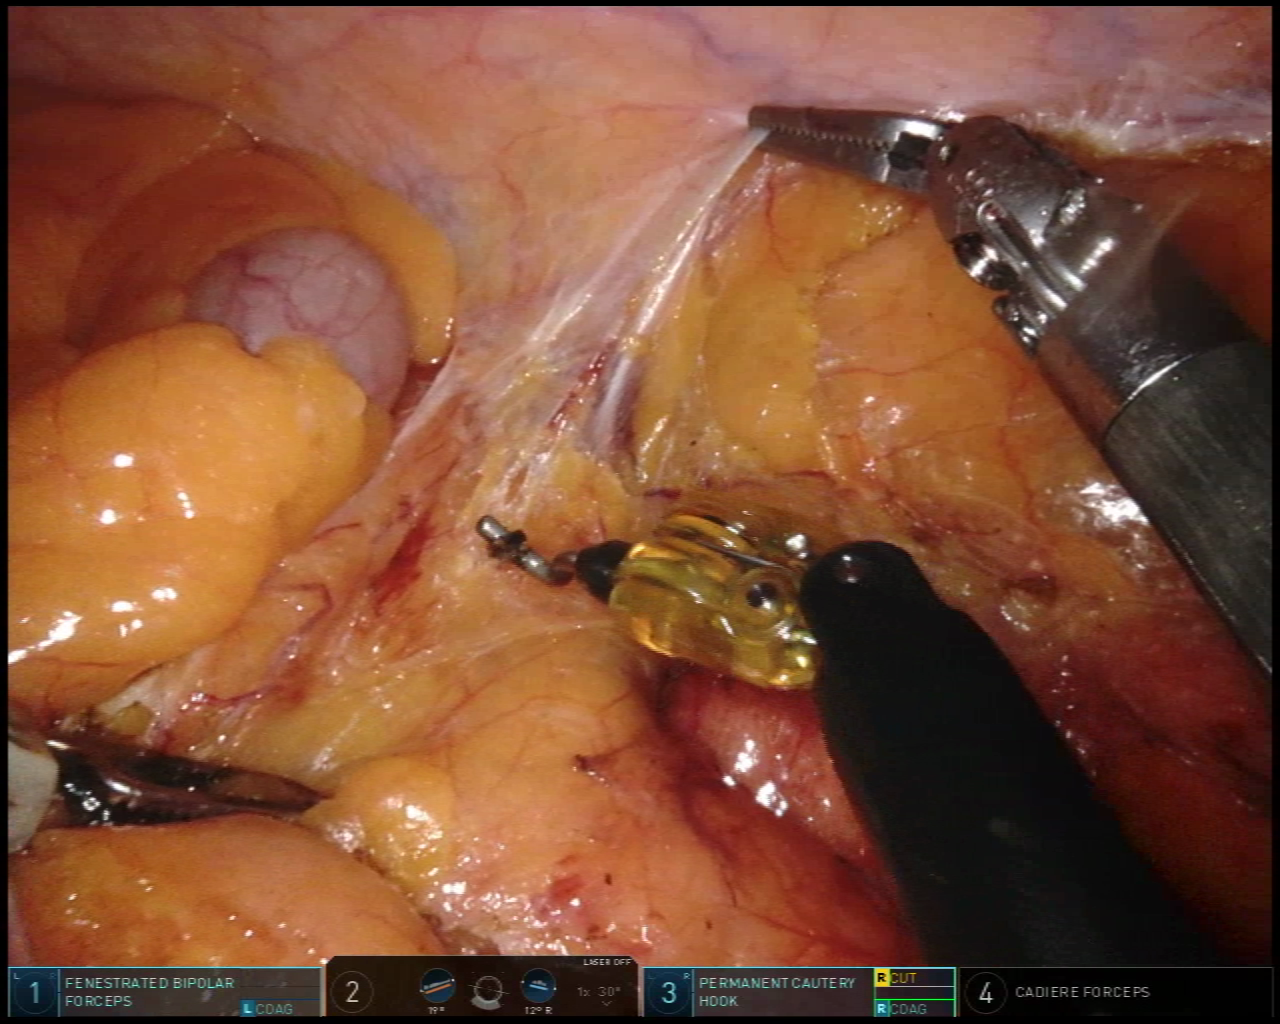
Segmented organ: colon
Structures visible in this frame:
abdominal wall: yes
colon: yes
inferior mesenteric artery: no
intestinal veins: no
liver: no
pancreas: no
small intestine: no
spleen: no
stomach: no
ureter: no
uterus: no
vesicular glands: no